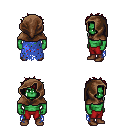
a pixel art fantasy rpg character, male body template, orc, green skin, blue tattered cape, red pants, brunette bedhead hairstyle, cloth hood, brown shoes, four views (front, back, left, right), 2x2 character sprite sheet, small pixel art, hard edges, no anti-aliasing